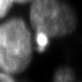
Tissue sample: ovarian
Magnification: 2.5x
Cell type: Fibroblasts
Senescence state: senescent